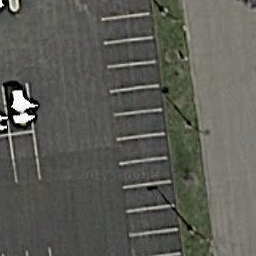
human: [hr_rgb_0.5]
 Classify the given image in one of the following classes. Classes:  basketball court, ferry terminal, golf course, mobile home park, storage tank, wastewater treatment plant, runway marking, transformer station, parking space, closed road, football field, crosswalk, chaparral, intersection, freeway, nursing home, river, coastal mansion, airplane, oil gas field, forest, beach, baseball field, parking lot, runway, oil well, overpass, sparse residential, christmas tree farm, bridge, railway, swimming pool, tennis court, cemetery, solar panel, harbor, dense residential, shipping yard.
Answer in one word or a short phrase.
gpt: parking space